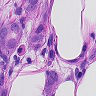
Metastatic tissue present: yes